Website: bh-photo
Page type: address-validator
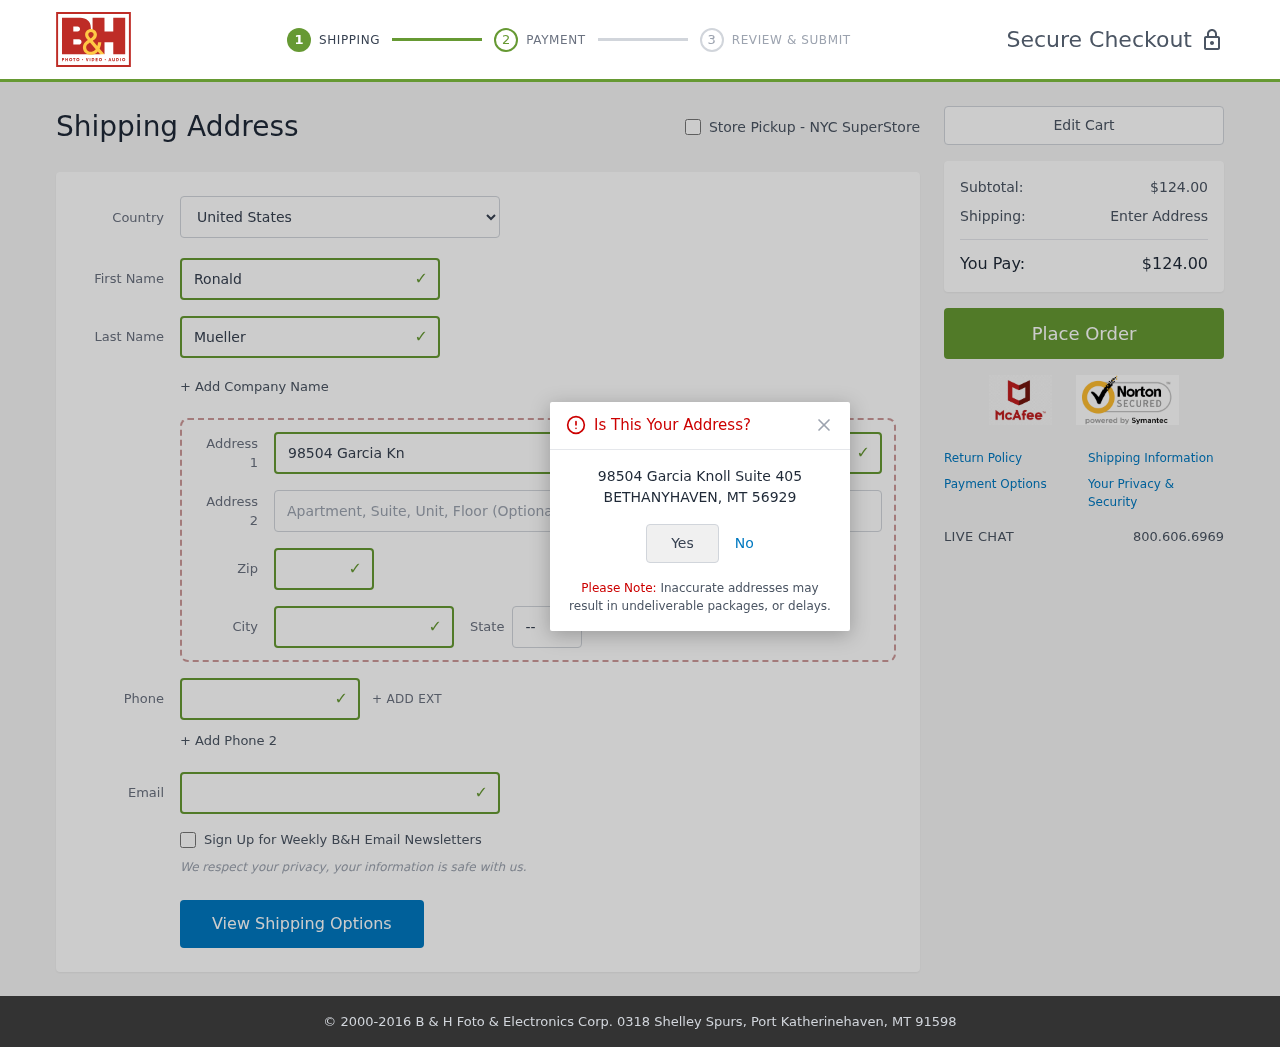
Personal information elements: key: PII_CITY
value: Bethanyhaven
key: PII_COUNTRY
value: United States
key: PII_EMAIL
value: ronald.mueller@hotmail.com
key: PII_FIRSTNAME
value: Ronald
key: PII_LASTNAME
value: Mueller
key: PII_PHONE
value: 2844611871
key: PII_POSTCODE
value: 56929
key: PII_STATE_ABBR
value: MT
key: PII_STREET
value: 98504 Garcia Knoll Suite 405
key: PII_CITY_CONFIRM
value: BETHANYHAVEN
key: PII_POSTCODE_FULL
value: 56929
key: PII_POSTCODE_NUMERIC
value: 56929
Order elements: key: ORDER_SUBTOTAL
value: $124.00
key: ORDER_TOTAL
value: $124.00